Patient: sex M, age 53
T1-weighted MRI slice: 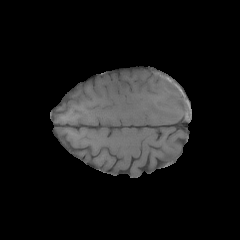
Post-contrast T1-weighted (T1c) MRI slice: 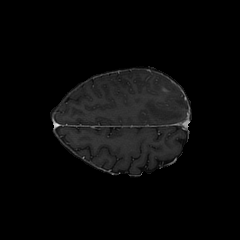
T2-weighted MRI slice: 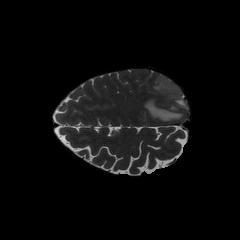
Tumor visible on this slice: yes
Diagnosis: Glioblastoma, IDH-wildtype
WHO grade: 4